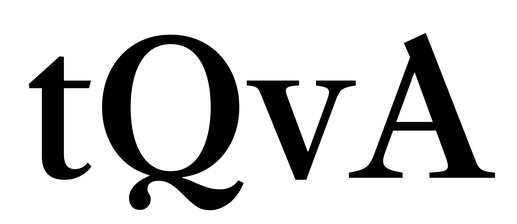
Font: LibreCaslonText_Medium